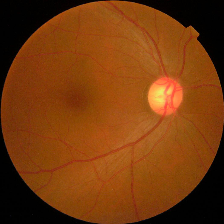
Diabetic retinopathy grade: No DR